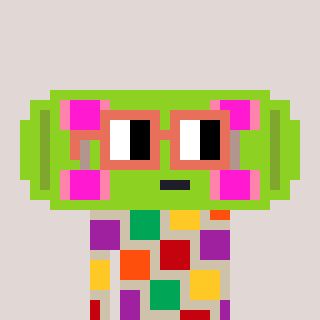
a pixel art character with square orange glasses, a skateboard-shaped head and a bege-colored body on a warm background